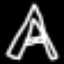
Label: The Eiffel Tower